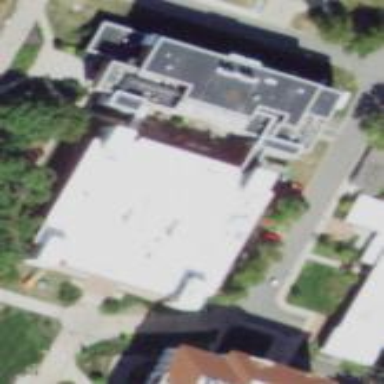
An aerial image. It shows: View of university building.